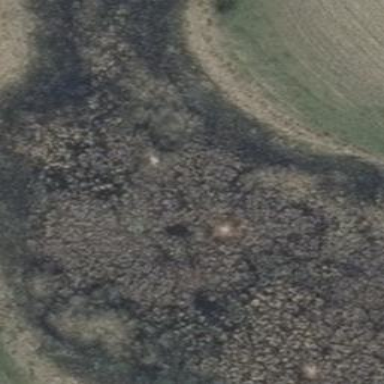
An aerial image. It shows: Bog wetland.